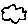
Label: cloud